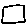
Label: square